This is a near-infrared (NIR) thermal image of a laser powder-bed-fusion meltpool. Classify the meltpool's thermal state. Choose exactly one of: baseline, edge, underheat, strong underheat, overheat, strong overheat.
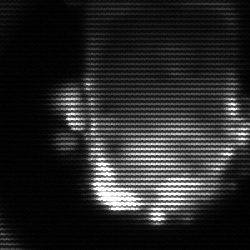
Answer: baseline